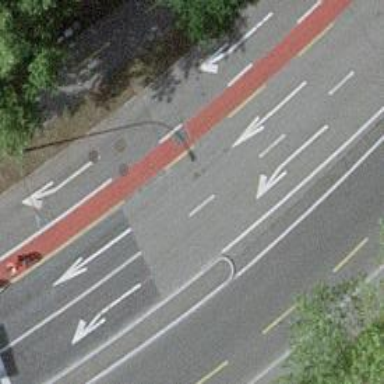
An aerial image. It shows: Secondary road with asphalt surface. There is separate cycle lane with exclusive use for cyclists. The sidewalk is also separate from the road.